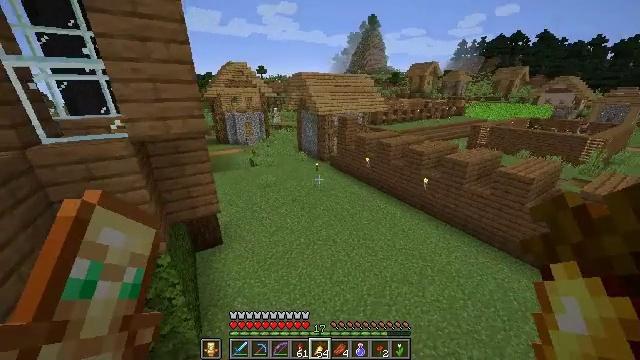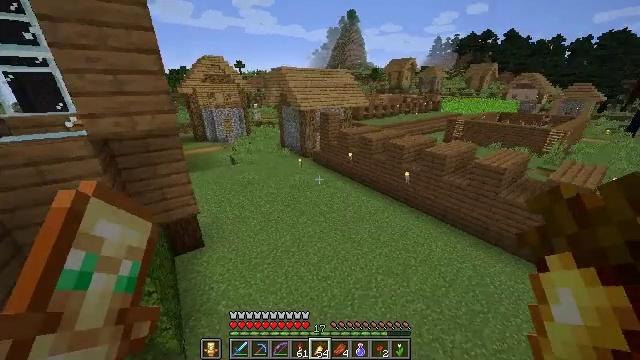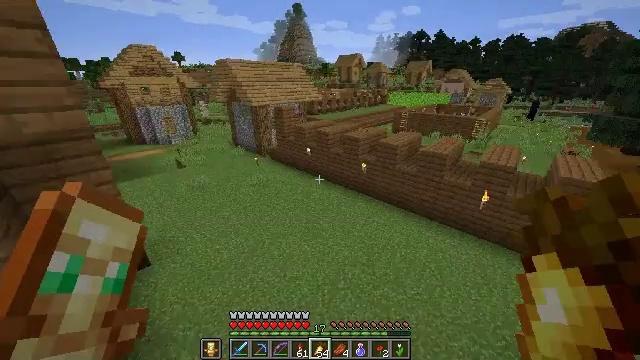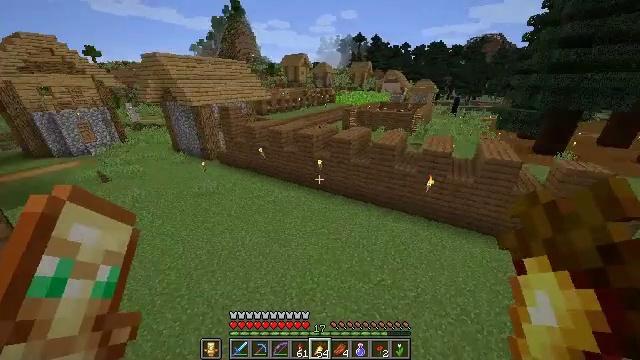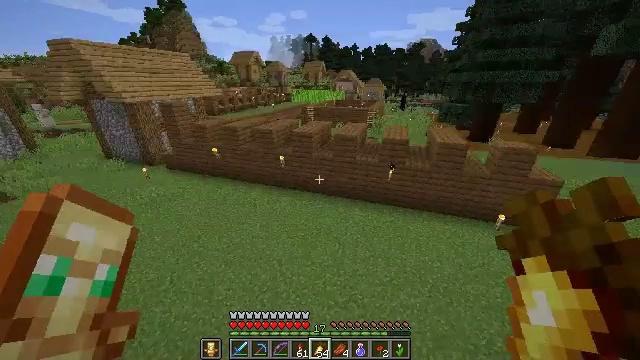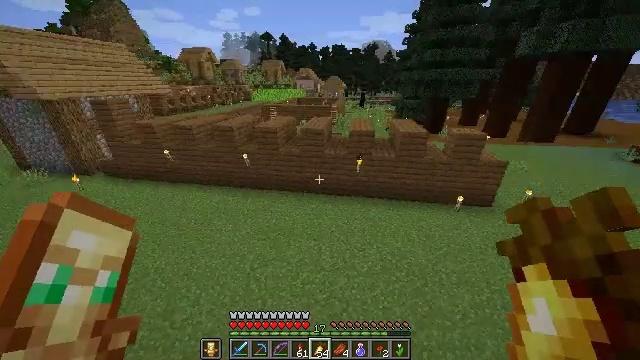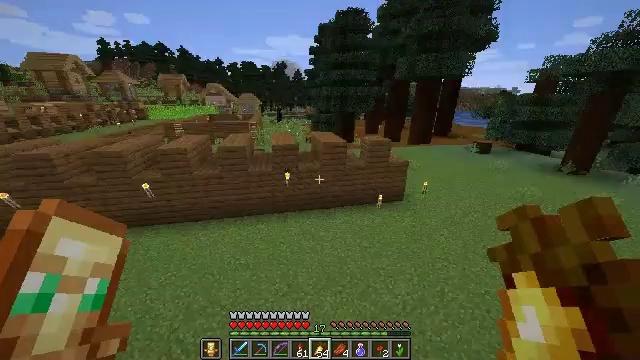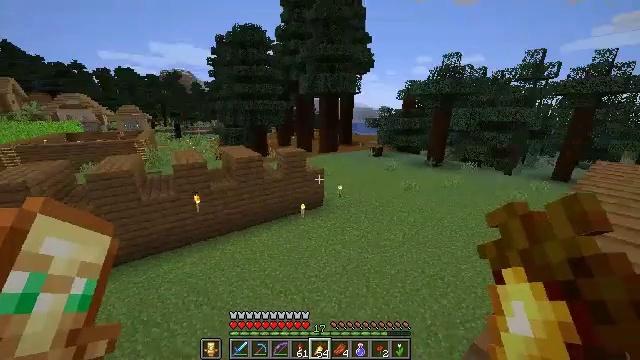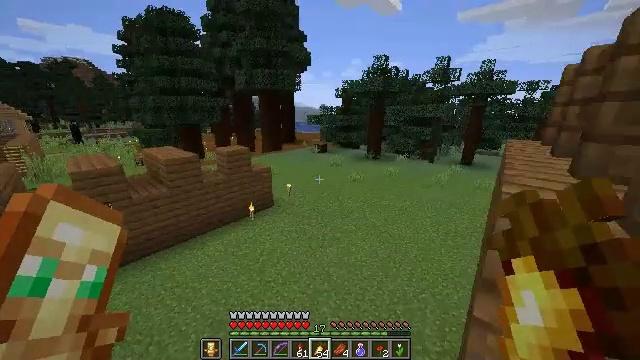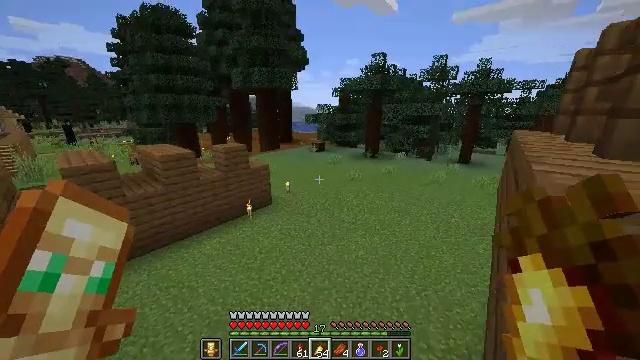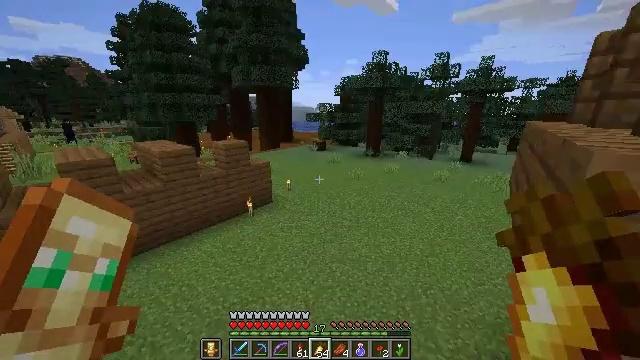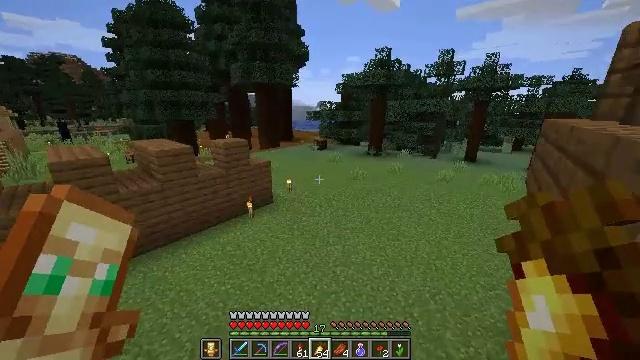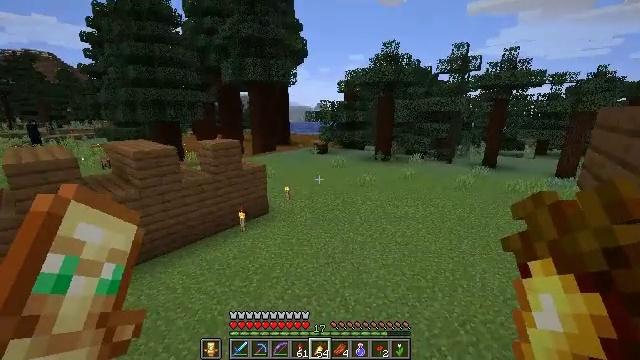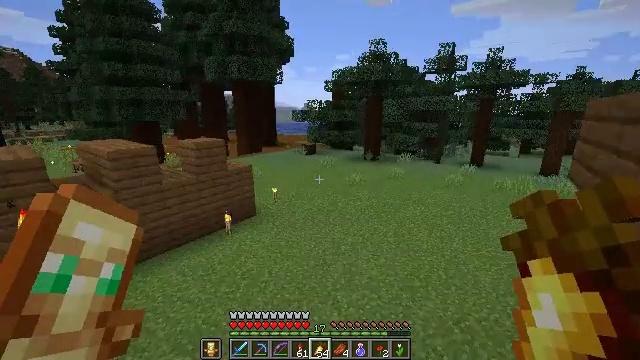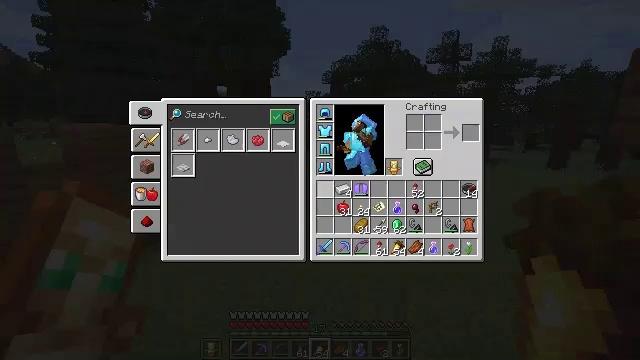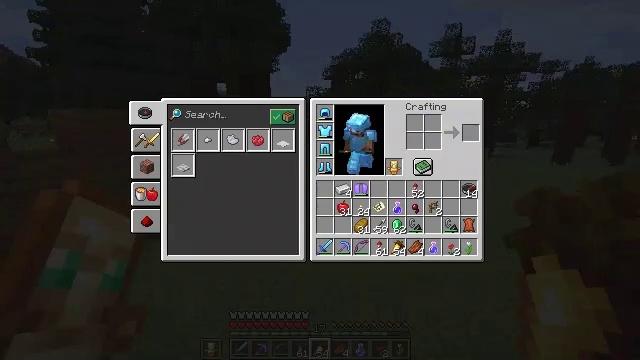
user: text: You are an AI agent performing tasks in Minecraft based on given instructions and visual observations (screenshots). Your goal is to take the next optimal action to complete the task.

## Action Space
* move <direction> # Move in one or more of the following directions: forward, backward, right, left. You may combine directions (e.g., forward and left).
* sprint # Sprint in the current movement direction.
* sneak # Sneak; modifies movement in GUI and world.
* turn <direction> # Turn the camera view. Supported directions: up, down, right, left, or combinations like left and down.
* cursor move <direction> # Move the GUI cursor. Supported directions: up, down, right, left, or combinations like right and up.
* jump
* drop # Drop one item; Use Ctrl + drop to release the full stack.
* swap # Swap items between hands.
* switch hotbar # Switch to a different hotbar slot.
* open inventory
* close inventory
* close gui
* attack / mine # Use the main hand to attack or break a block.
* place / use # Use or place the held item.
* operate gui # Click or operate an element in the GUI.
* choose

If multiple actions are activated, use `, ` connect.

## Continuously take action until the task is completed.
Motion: motion action
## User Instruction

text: Remove a poppy from the inventory.
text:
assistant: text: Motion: move forward, sprint, turn right and down
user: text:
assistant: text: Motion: move forward, sprint, turn right and down
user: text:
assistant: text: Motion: move forward, sprint, turn right
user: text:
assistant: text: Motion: move forward, sprint, turn right
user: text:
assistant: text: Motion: move forward, sprint, turn right
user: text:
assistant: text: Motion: move forward, sprint, turn right and up
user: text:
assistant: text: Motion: move forward, sprint, turn right and up
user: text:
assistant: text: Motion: move forward, sprint, turn right
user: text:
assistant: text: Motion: move forward
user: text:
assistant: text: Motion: move forward
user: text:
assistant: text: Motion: move forward
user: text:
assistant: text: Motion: move forward, turn up
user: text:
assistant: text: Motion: move forward, turn right
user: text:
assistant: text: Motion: move forward, open inventory
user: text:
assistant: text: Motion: move forward, open inventory
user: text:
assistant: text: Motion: cursor move right, open inventory
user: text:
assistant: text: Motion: cursor move right and down
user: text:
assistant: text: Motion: no_op
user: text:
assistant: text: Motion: sprint, cursor move down
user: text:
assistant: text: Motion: sprint, cursor move down
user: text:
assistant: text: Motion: sprint
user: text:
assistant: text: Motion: sprint
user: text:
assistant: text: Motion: sprint
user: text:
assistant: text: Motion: sprint, cursor move down
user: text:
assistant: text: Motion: sprint
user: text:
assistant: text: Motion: sprint
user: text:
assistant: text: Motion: sprint
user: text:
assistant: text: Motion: sprint
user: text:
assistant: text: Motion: sprint
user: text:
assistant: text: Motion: sprint